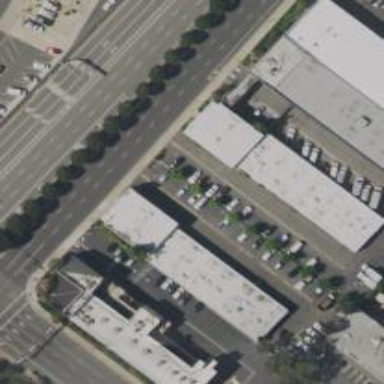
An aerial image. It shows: Building.